Question: I don't know whether this is a very simple qustion, but I would like to do a condition statement based on two other columns.
I have two columns like: the age and the SES and the another empty column which should be based on these two columns. For example when one person is 65 years old and its corresponding socio-economic status is high, then in the third column(empty column=vitality class) a value of is for example given. I have got an idea about what I want to achieve, however I have no idea how to implement that in python itself. I know I should use a loop and I know how to write conditons, however due to the fact that I want to take two columns into consideration for determining what will be written in the empty column, I have no idea how to write that in a function
and furthermore how to write back into the same csv (in the respective empty column)
[]
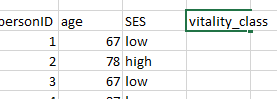
Answer: Use the pandas module to import the csv as a DataFrame object. Then you can do logical statements to fill empty columns:
'''
import pandas as pd
df = pd.read_csv('path_to_file.csv')
df.loc[(df['age']==65) & (df['SES']=='high'), 'vitality_class'] = 1
df.to_csv('path_to_new_file.csv', index=False)
'''